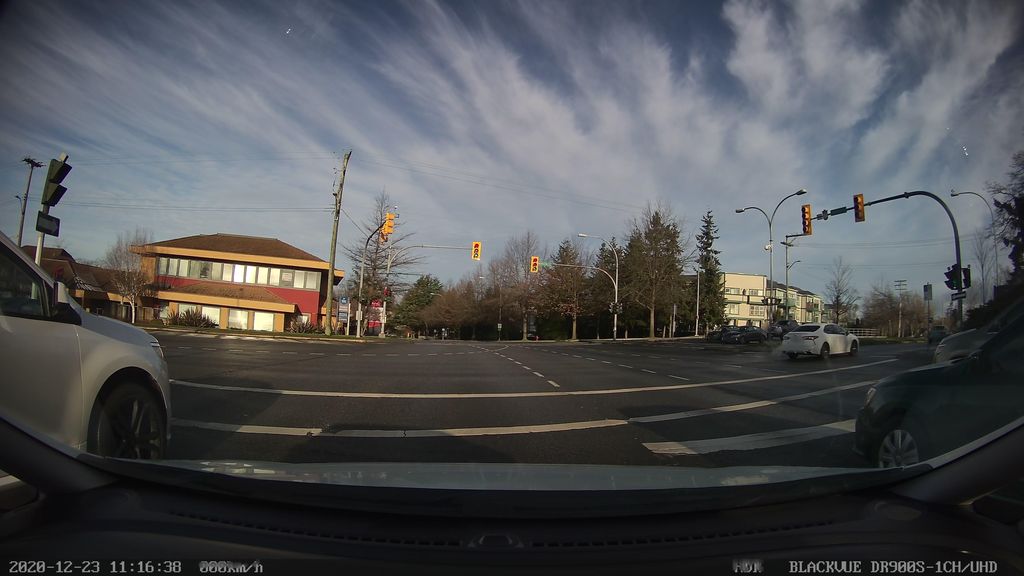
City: victoria